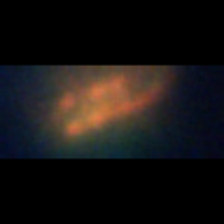
Taxon: Diatom_aggregate
Group: Diatoms